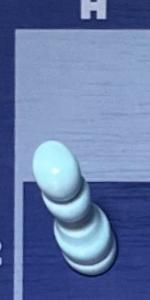
Label: Pawn_White